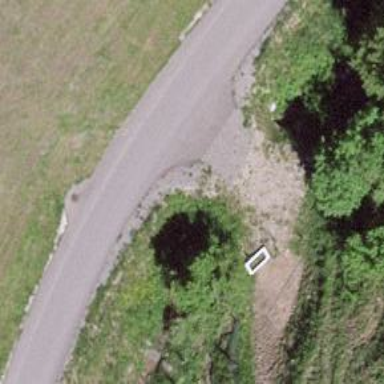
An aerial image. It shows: Culvert tunnel.